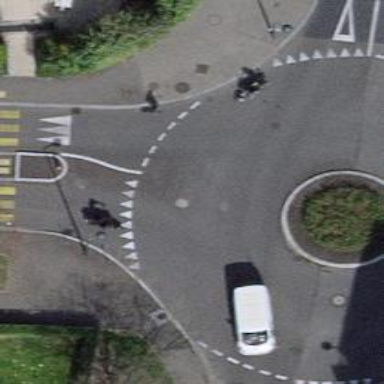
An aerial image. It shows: Tertiary road with asphalt surface leading to roundabout.